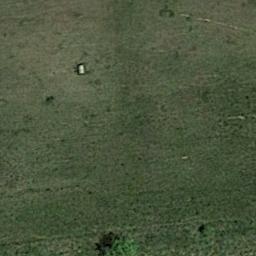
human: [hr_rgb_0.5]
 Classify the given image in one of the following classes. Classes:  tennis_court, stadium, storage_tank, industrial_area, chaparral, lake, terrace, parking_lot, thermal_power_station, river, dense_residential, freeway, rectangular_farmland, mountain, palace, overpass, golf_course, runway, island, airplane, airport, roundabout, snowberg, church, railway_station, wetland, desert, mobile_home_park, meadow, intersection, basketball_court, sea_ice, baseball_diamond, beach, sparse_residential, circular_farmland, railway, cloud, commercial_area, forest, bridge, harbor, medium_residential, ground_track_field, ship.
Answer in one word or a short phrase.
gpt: meadow